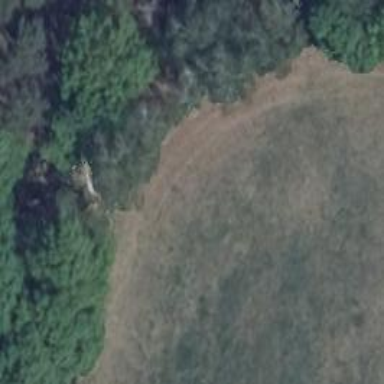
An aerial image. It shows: Hunting stand.